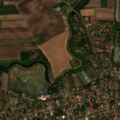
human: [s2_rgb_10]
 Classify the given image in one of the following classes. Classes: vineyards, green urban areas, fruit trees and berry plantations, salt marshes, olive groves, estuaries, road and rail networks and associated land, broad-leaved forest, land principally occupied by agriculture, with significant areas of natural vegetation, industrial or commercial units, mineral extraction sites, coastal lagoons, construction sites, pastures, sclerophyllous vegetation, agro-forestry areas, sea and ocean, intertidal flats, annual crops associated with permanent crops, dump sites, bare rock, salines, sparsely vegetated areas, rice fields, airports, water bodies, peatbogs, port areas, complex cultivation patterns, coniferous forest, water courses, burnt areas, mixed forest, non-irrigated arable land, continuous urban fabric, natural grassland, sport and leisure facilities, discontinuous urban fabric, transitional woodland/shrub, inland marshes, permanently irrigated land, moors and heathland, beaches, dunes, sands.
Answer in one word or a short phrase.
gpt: discontinuous urban fabric, sport and leisure facilities, non-irrigated arable land, complex cultivation patterns, water courses